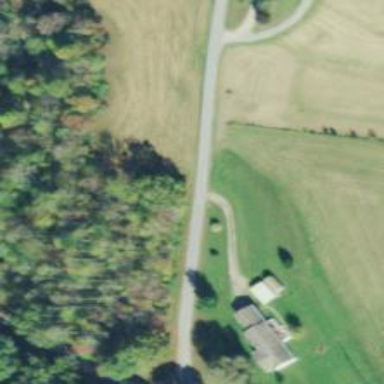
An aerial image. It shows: Driveway.